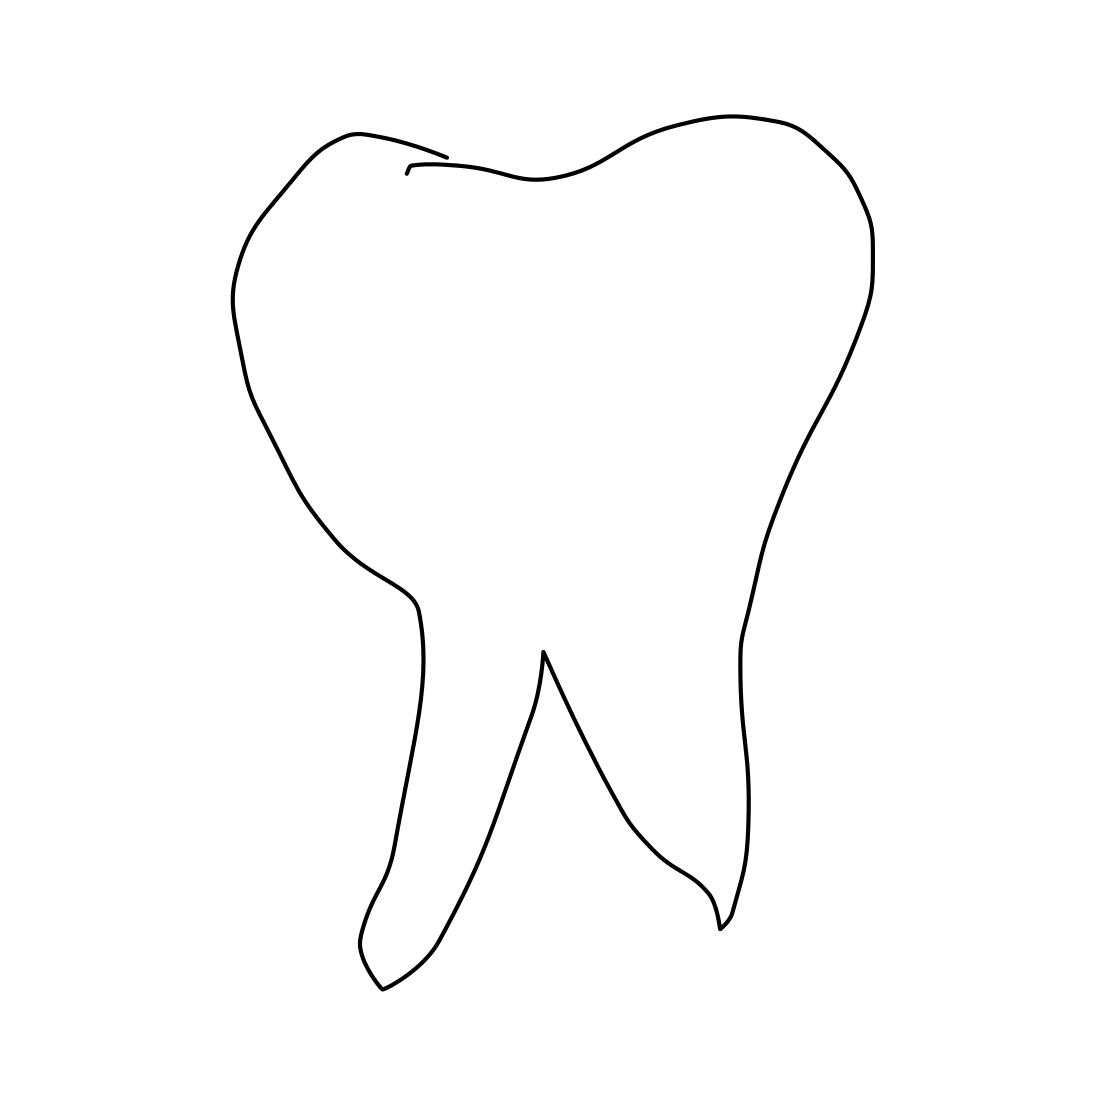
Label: tooth